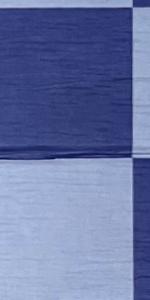
Label: Empty